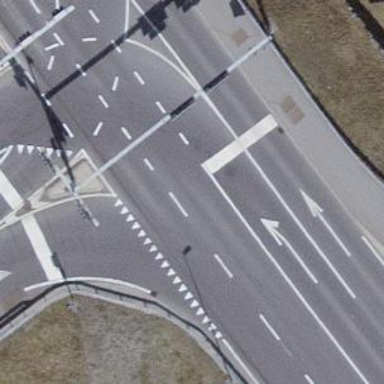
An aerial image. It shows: Road with traffic signals controlling the flow of traffic.